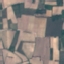
Land use / land cover class: PermanentCrop